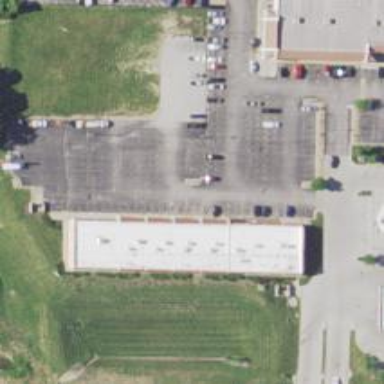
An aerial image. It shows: Healthcare clinic.